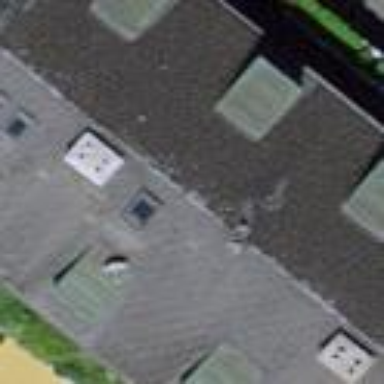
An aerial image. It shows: Residential building with gabled roof oriented across.